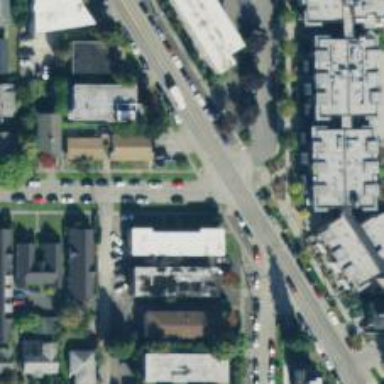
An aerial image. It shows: Residential road with separate sidewalk.